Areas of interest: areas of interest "Art Gallery"
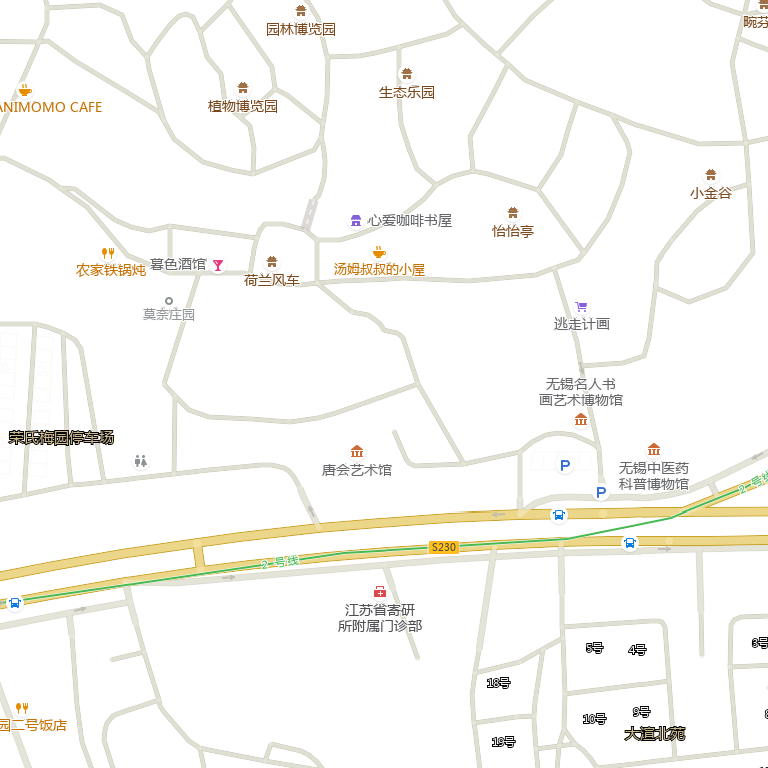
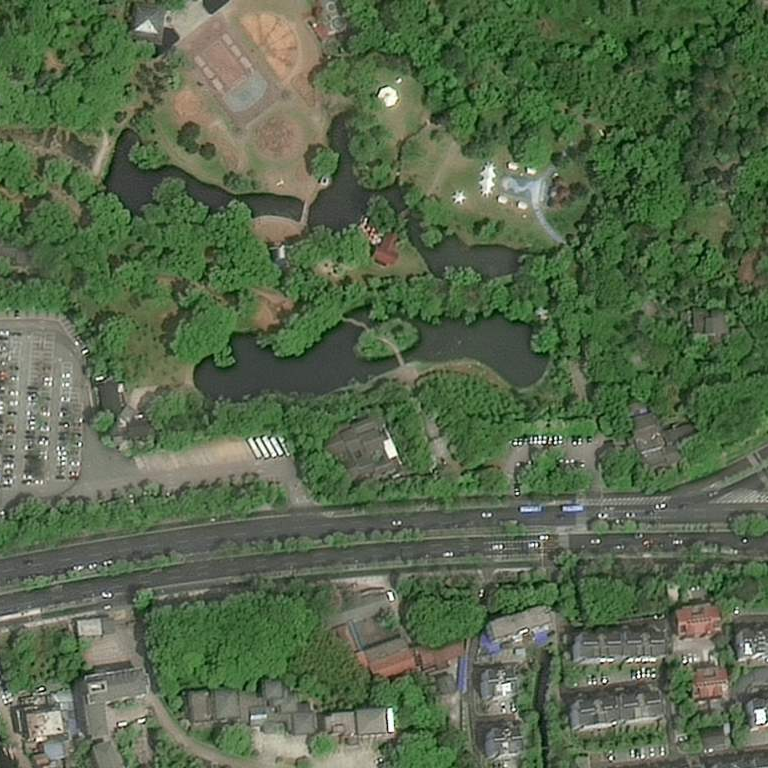